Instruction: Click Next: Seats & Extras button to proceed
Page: traveler
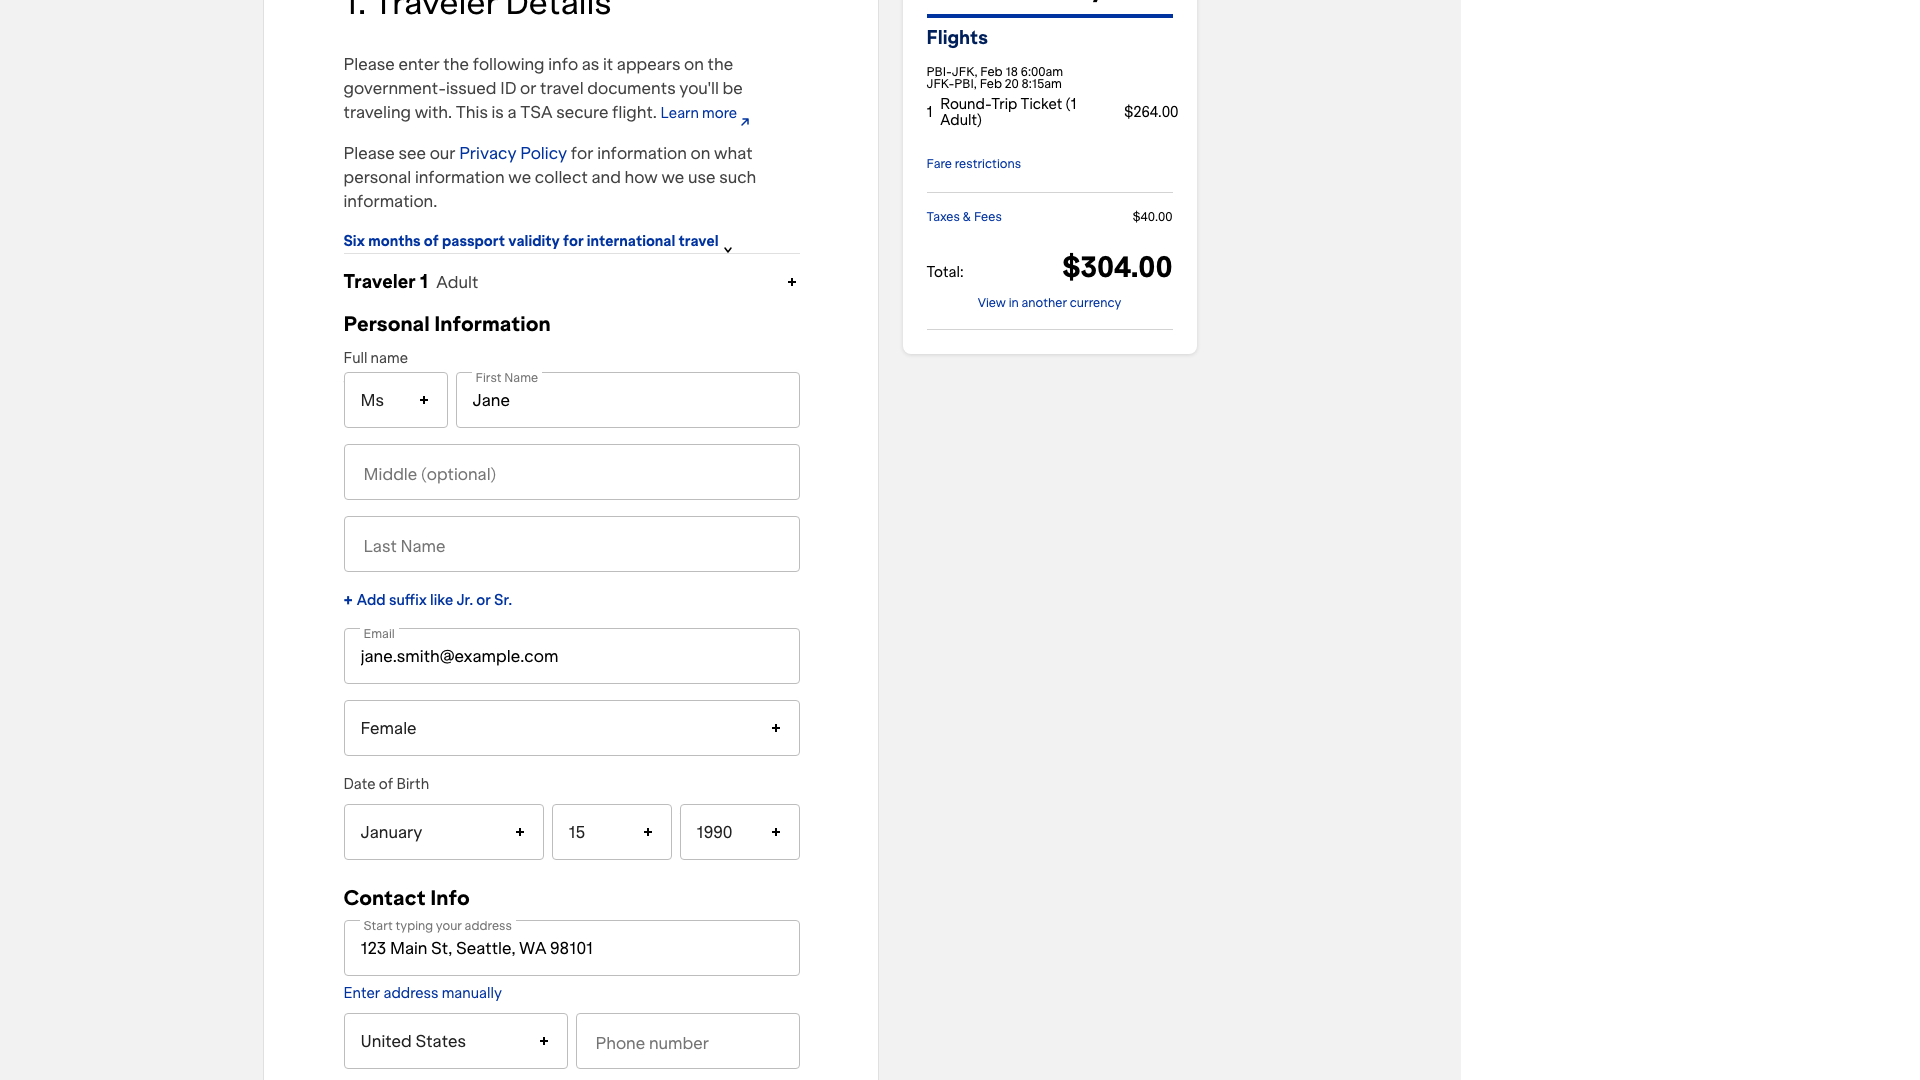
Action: click